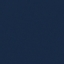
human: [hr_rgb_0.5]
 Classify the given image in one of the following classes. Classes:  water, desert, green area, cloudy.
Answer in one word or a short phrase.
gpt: water